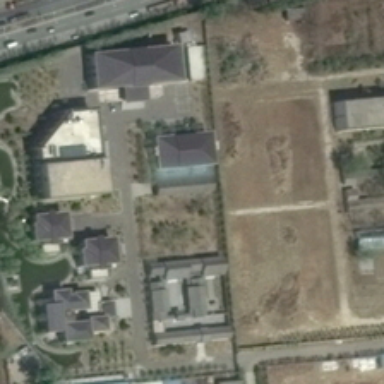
This is land, buildings, roads, trees and grassland .